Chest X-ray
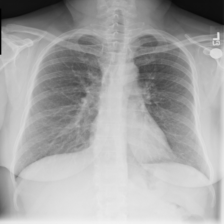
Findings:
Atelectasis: negative
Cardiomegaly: negative
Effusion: negative
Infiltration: negative
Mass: negative
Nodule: negative
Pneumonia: negative
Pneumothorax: negative
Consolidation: positive
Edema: negative
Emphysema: negative
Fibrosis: negative
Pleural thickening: negative
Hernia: negative